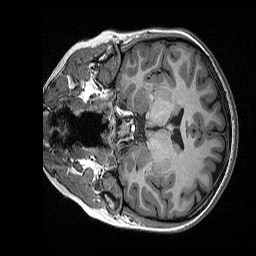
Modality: T1w
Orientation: coronal
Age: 22
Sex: female
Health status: healthy
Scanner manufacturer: siemens
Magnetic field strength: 3 T
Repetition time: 2.3 s
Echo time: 0.00298 s